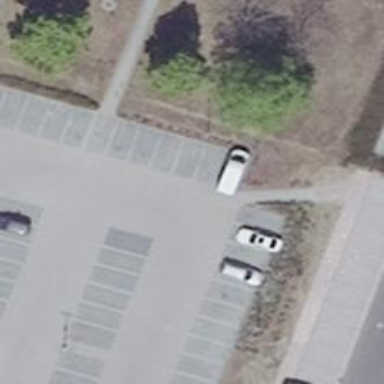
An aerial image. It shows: Road serving as parking aisle.